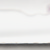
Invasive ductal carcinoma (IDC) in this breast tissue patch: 0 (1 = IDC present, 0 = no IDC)